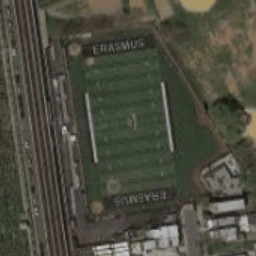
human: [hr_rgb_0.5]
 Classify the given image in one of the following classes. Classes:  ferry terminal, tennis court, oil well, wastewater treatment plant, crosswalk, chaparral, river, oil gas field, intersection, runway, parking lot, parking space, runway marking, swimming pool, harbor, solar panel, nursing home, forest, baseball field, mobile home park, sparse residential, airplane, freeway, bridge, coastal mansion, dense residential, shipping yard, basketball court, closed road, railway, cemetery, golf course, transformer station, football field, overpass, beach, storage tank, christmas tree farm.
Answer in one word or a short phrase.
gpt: football field